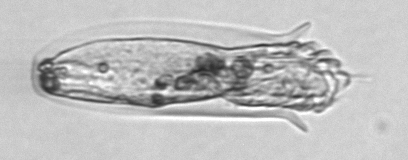
Label: Tintinnina